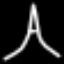
Label: The Eiffel Tower